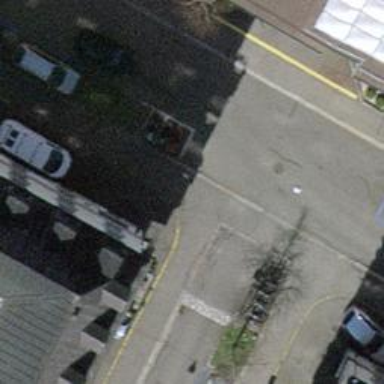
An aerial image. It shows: Motorcycle parking area.